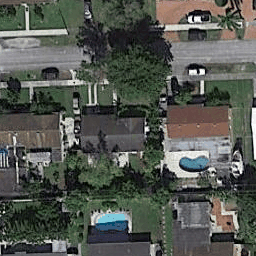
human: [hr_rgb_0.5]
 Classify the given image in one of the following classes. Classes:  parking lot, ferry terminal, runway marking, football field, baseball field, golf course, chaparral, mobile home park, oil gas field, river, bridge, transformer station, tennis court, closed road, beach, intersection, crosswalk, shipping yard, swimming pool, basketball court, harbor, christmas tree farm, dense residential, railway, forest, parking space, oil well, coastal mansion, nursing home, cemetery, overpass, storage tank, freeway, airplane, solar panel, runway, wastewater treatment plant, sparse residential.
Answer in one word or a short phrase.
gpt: dense residential